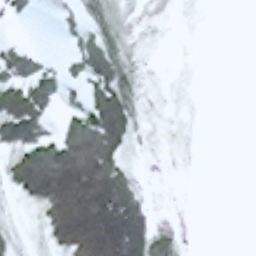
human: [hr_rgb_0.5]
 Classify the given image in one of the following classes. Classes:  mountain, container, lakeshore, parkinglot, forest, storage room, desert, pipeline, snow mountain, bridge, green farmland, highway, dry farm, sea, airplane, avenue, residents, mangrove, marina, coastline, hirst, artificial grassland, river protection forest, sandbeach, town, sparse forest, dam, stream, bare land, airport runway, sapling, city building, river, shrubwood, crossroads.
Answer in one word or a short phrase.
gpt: snow mountain